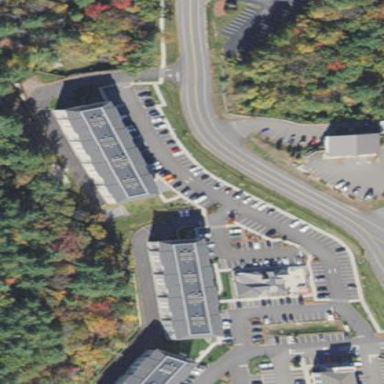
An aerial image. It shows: Parking area.